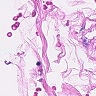
Metastatic tissue present: no